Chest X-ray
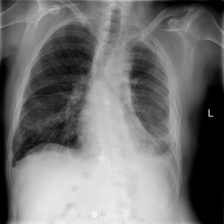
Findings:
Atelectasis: negative
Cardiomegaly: negative
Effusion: negative
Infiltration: positive
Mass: negative
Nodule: negative
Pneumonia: negative
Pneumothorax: positive
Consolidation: negative
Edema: negative
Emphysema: negative
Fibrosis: negative
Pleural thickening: positive
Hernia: negative